Question: I have a ViewModel which contains the following struct:
'''
public struct PricesAndDiscounts
{
public decimal FlatOff;
public decimal UnitPrice;
public decimal TotalDiscount;
public decimal TotalOptions;
public decimal TotalOrderPrice;
}
'''
The ViewModel is in a heirarchy such that there is a property of type PricesAndDiscounts which is a member of the DisplayRowPriceViewModel which is a member of the ManageOrderEditModel:
-ManageOrderEditModel
--DisplayRowPriceViewModel.
The "shape" of the request is exactly as I would want and expect (see Fiddler screenshot of form items):

However, at the server, the default modelbinder instantiates the struct as zeros for each of its members. Everything else in the ViewModels were created by the ModelBinder without a problem.
Do I need to create a custom ModelBinder for my custom struct?
The signature is:
'''
public ActionResult ManageOrder([FromBody]ManageOrderEditModel model)
'''
I've tried it without the FromBody attribute. Also, the fact that PricesAndDiscounts is a struct is njot the issue. I changed it to a class and all members come in as zeros, instead of the values you can see in Fiddler from the form.
'''
public class ManageOrderEditModel
{
public DisplayOptionsInDropDownViewModel DisplayOptionsInDropDownViewModel { get; set; }
public DisplayRowPriceViewModel DisplayRowPriceViewModel { get; set; }
public int ID { get; set; }
public int RegType { get; set; }
}
'''
'''
public class DisplayRowPriceViewModel
{
public Discount Discount { get; set; }
public int NumberOfAdditionalLocations { get; set; }
public OrderStatus OrderStatus { get; set; }
public double Price { get; set; }
public PricesAndDiscounts PricesAndDiscounts { get; set; }
public RegType RegistrationType { get; set; }
public decimal RowPrice { get; set; }
}
'''
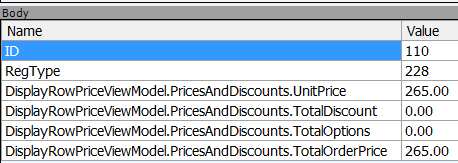
Answer: You need to create properties instead of fields like so:
'''
public struct PricesAndDiscounts
{
public decimal FlatOff { get; set; }
public int UnitPrice { get; set; }
public decimal TotalDiscount { get; set; }
public decimal TotalOptions { get; set; }
public decimal TotalOrderPrice { get; set; }
}
'''
And hopefully it will work.